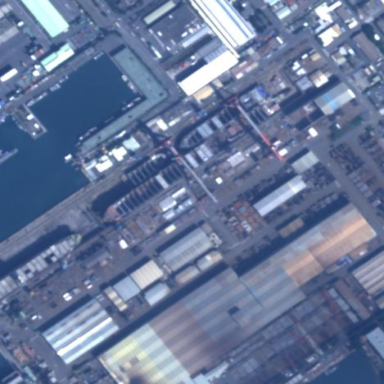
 specifically shipyard enclosed by wall."